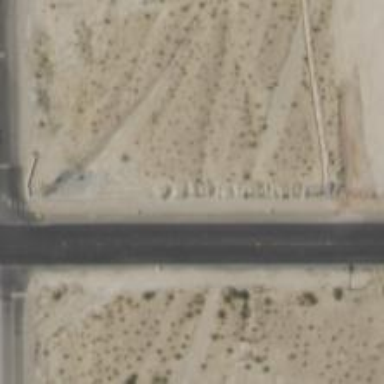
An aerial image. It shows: Track road.